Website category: sports
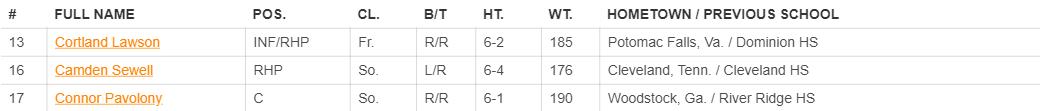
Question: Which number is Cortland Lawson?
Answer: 13

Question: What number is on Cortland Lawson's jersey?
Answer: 13

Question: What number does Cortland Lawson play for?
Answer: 13

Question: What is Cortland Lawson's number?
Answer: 13

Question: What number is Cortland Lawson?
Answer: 13

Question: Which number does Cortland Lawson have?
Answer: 13

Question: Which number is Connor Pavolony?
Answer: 17

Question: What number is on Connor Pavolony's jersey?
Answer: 17

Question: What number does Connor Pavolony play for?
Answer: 17

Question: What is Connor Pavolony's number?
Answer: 17

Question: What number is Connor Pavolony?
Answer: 17

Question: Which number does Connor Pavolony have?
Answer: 17

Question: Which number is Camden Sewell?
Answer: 16

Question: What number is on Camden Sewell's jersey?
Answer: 16

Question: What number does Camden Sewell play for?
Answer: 16

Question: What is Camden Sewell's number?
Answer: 16

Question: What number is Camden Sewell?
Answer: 16

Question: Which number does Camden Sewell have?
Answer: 16

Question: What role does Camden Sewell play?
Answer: RHP

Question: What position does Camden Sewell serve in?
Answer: RHP

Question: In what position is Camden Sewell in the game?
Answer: RHP

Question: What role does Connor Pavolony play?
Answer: C

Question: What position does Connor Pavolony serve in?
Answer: C

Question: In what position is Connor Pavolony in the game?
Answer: C

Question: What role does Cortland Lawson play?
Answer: INF/RHP

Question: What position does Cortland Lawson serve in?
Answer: INF/RHP

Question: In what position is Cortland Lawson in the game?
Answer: INF/RHP

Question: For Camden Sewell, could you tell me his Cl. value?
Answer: So.

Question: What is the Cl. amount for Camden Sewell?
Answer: So.

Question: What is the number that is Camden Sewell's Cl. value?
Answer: So.

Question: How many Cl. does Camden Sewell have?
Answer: So.

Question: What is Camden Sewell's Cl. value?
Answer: So.

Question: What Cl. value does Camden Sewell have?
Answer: So.

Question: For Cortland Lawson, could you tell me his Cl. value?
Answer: Fr.

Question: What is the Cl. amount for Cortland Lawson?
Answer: Fr.

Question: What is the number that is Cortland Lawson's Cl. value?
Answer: Fr.

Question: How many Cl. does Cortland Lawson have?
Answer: Fr.

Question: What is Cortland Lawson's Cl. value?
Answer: Fr.

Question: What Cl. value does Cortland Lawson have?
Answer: Fr.

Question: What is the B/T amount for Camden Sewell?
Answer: L/R

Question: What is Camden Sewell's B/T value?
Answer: L/R

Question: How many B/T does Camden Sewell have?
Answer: L/R

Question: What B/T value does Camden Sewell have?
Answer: L/R

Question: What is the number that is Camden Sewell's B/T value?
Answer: L/R

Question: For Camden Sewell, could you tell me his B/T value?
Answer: L/R

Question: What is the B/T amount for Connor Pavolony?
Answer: R/R

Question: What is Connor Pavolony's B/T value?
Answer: R/R

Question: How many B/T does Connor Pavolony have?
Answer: R/R

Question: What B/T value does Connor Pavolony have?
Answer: R/R

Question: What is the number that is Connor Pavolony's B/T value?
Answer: R/R

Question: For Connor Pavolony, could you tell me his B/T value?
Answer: R/R

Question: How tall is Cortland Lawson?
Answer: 6-2

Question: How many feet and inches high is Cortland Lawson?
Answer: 6-2

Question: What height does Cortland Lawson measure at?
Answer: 6-2

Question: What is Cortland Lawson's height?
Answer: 6-2

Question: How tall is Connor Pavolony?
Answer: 6-1

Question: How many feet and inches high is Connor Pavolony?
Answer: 6-1

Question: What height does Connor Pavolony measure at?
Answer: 6-1

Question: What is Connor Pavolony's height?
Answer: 6-1

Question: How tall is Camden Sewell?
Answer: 6-4

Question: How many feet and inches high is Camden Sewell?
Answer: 6-4

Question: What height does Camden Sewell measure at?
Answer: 6-4

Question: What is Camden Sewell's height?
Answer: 6-4

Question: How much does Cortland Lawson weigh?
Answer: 185